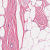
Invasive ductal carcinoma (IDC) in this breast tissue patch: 0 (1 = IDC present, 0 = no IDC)